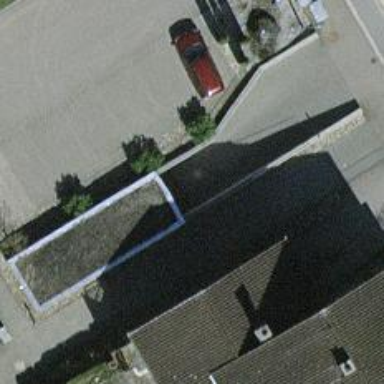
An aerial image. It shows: Parking entrance.